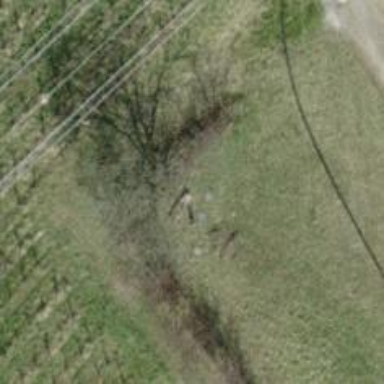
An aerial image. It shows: Brown bench.